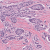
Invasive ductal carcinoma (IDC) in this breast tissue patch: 1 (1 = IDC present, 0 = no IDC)